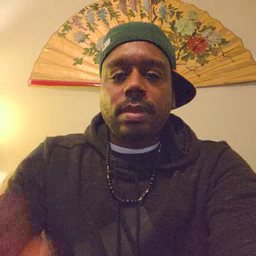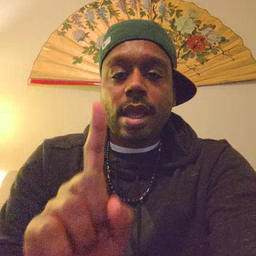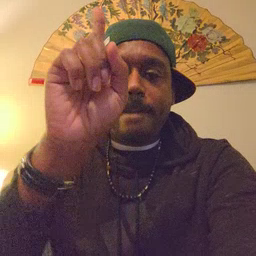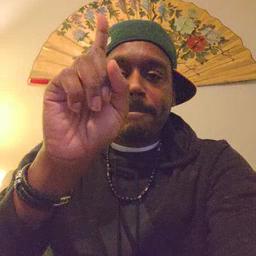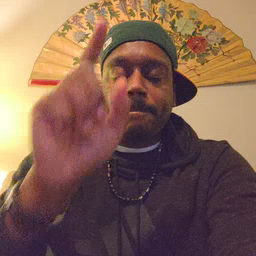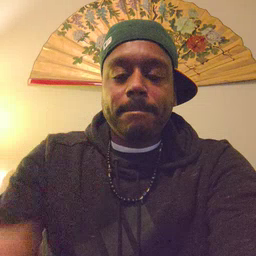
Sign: up